Aerial crown-view tile of a tropical tree (Barro Colorado Island, Panama), acquired 20240813:
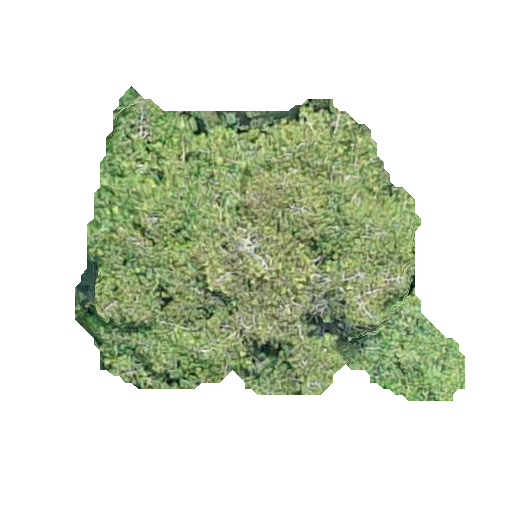
Species: Virola surinamensis
GBIF accepted scientific name: Virola surinamensis
Crown area: 133.484 m²